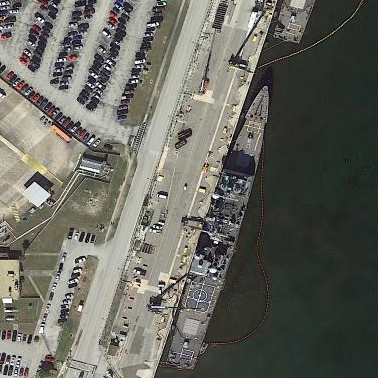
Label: Ticonderoga-class_cruiser